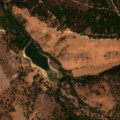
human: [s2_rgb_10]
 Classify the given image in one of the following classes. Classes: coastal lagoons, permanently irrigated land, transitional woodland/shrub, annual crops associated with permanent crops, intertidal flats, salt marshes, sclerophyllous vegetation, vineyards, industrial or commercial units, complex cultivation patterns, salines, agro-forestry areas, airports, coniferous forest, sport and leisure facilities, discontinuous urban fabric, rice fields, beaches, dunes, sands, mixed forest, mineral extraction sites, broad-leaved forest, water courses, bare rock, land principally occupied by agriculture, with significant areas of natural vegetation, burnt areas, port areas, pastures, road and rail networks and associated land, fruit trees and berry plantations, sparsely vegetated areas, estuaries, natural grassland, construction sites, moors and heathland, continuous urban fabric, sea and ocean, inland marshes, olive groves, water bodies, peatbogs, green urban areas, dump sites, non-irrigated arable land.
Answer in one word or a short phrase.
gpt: non-irrigated arable land, rice fields, agro-forestry areas, coniferous forest, mixed forest